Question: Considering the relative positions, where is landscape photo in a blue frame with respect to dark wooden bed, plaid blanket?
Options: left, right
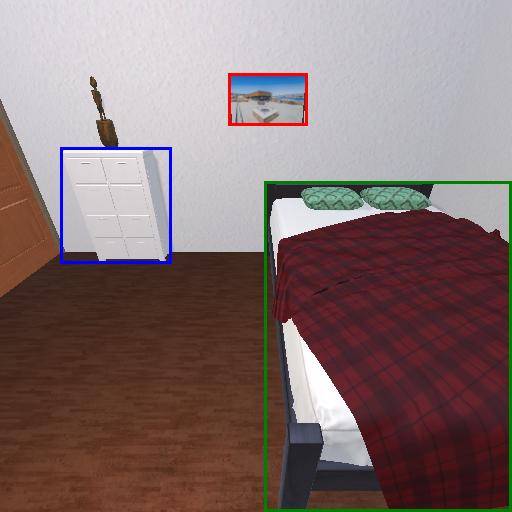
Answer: left